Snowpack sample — Buffalo Mountain, Silverthorne, Colorado, USA (1/25/25, 10:11 AM MST)
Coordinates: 39.6222, -106.1139
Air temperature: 22 °F
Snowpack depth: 110 cm
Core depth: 10 cm
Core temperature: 46.4 °F
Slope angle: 12°, slope face: 102°
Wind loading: high
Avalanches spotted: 0
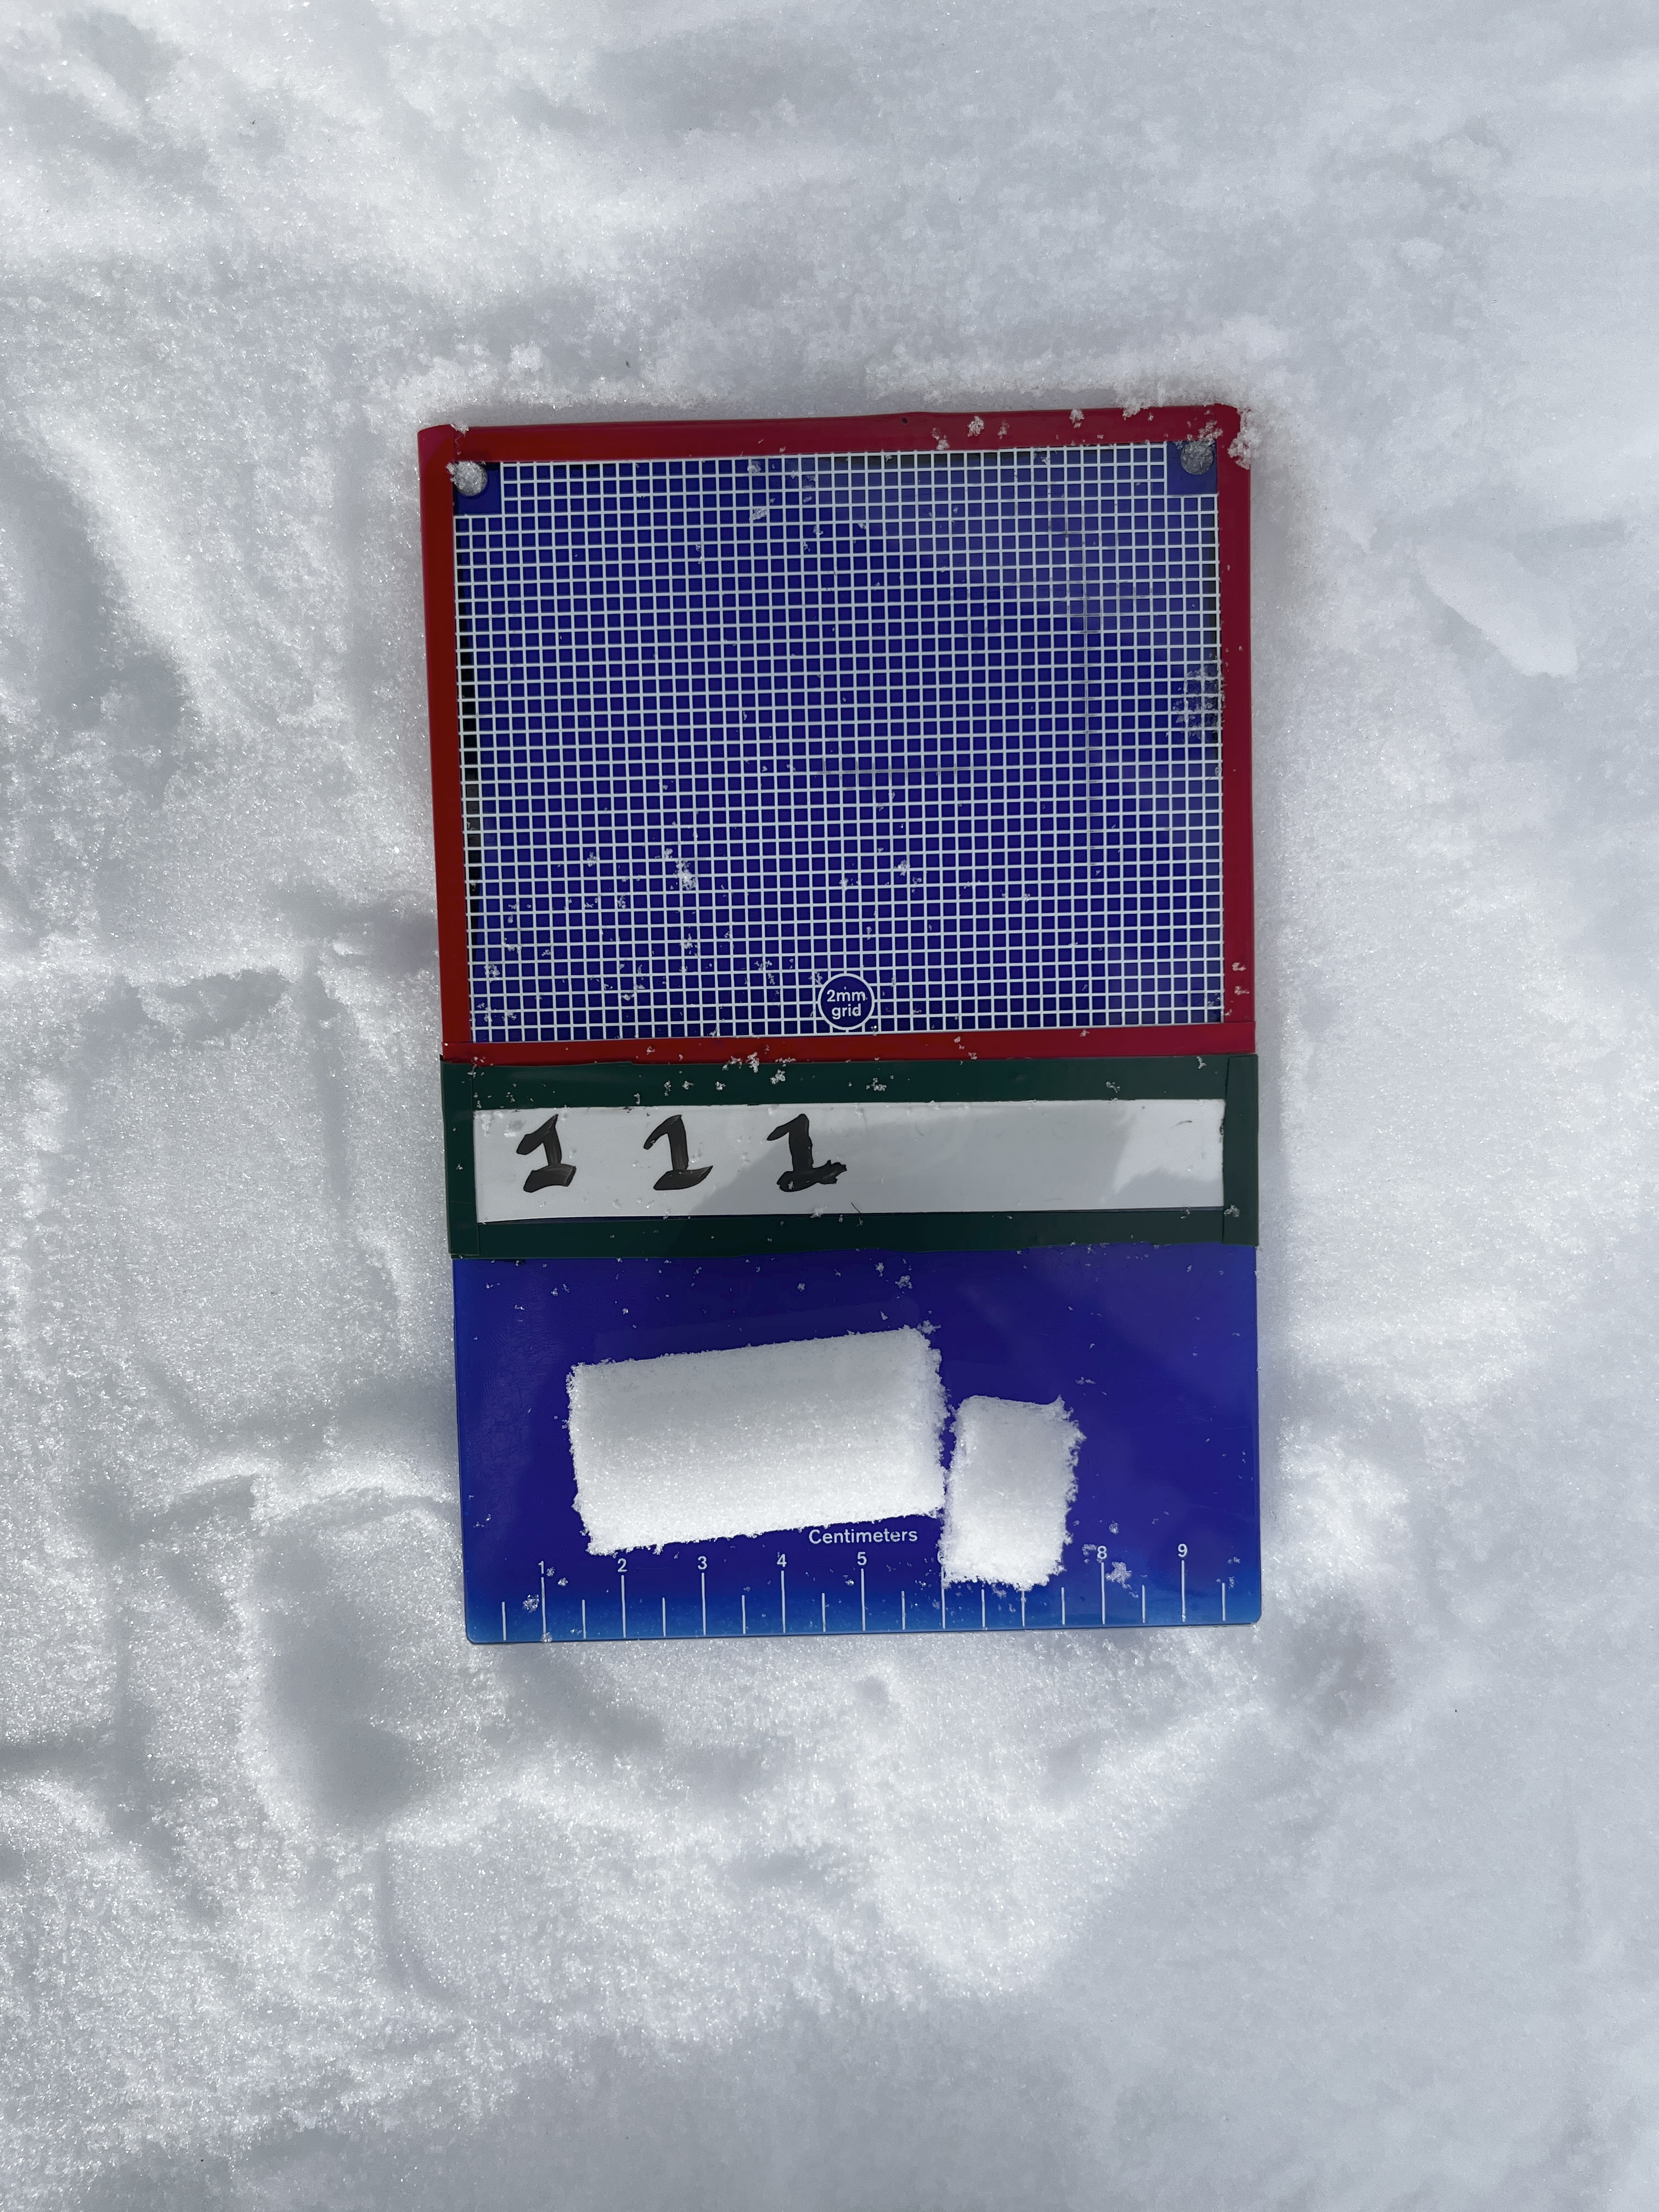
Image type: crystal_card
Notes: No avalanches nearby, collected on the outskirts of a fire break 15 meters from the treeline, on way to Buffalo and Red Mountain